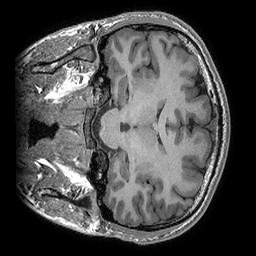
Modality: T1w
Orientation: coronal
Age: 22
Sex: male
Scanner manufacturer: ge
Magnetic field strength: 3 T
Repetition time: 0.006652 s
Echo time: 0.002928 s